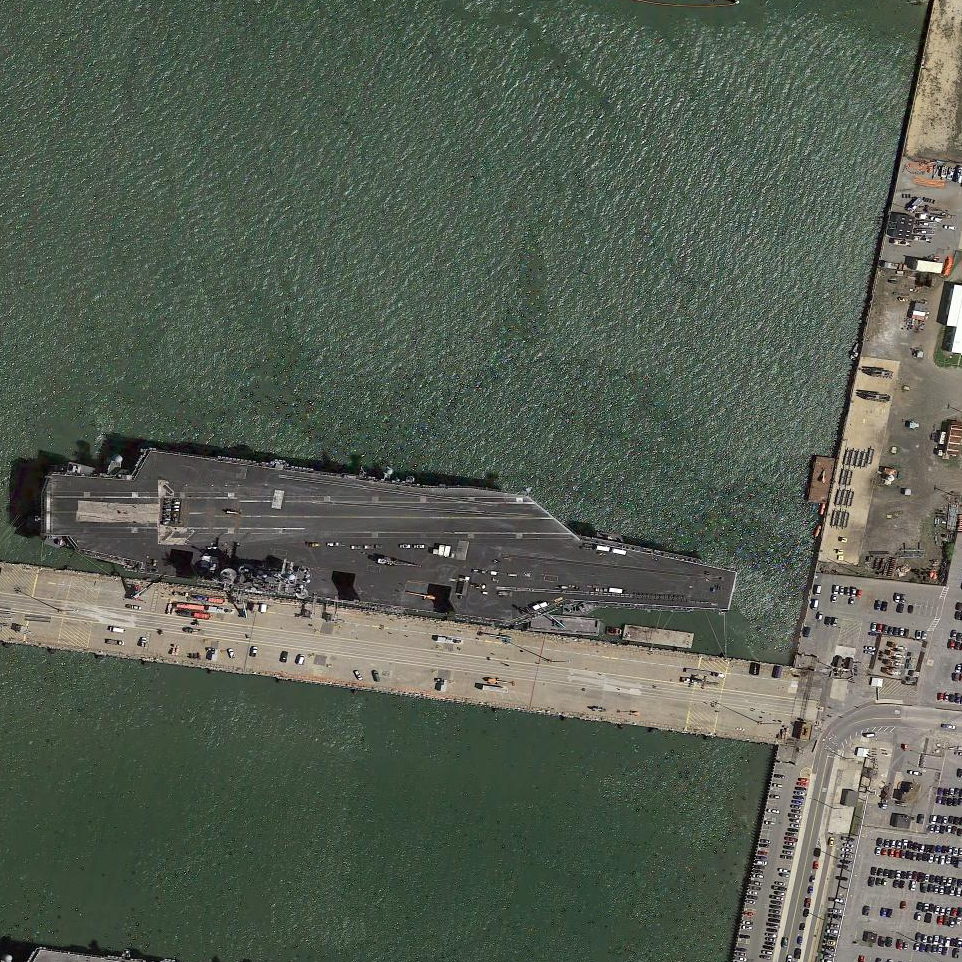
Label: Nimitz-class_aircraft_carrier